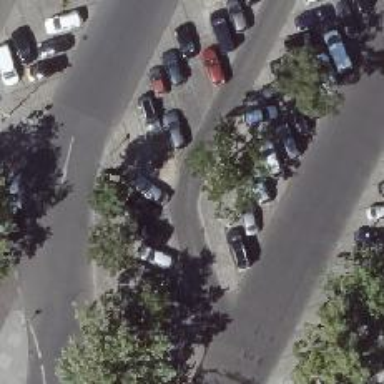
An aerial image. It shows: Road serving as parking aisle.